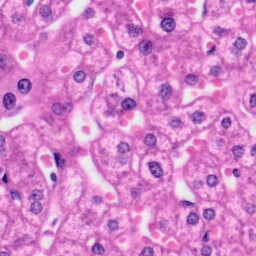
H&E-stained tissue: Liver